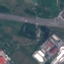
Land use / land cover class: Highway